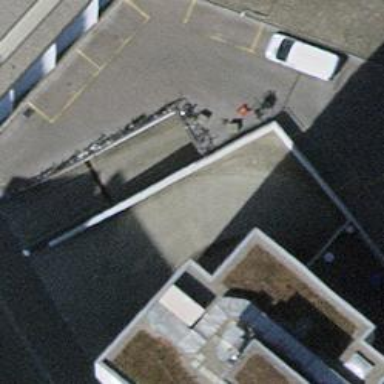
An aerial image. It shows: Parking entrance.